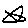
Label: star